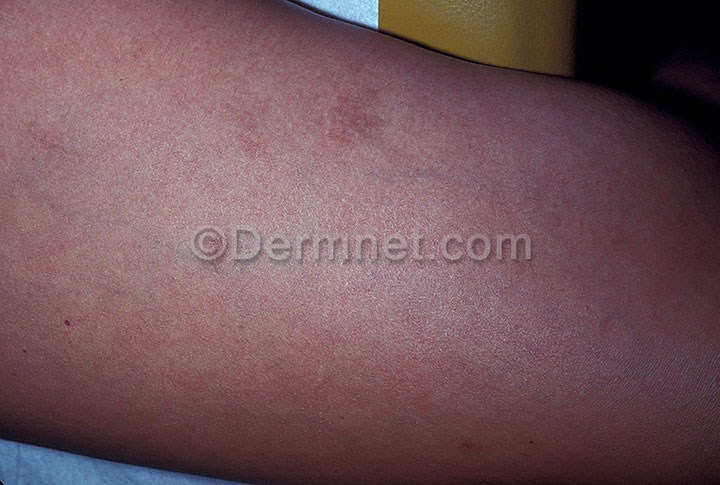
Disease: Light Diseases and Disorders of Pigmentation